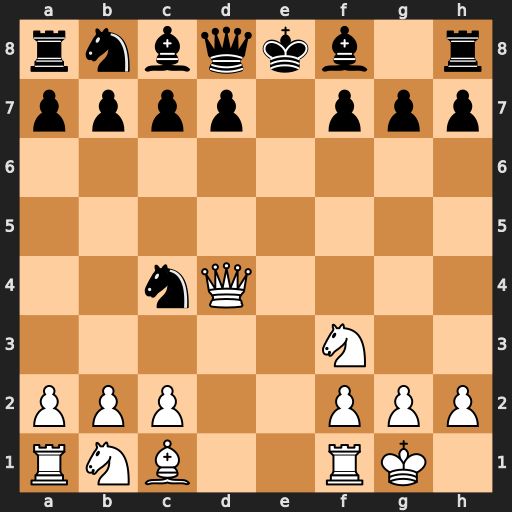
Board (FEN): rnbqkb1r/pppp1ppp/8/8/2nQ4/5N2/PPP2PPP/RNB2RK1
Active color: w
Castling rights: kq
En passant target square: -
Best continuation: Re1+ Be7 Qxg7